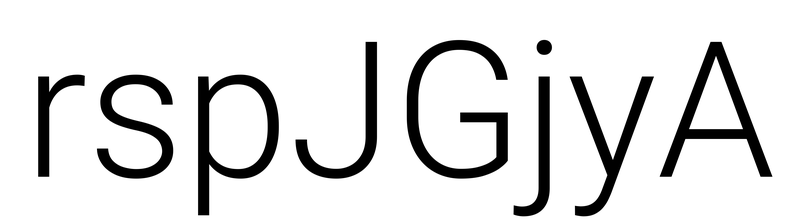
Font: Roboto_Light